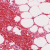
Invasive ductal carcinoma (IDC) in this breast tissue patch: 0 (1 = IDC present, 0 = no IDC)